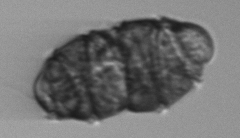
Label: Margalefidinium